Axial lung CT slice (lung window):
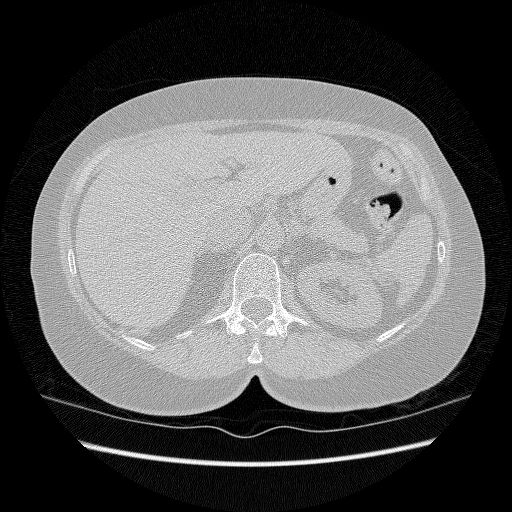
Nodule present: no